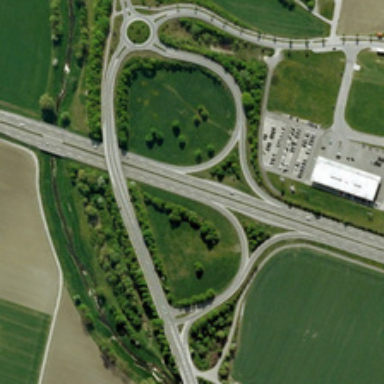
A b shaped viaduct near a white house with a parking lot is surrounded by farmland .